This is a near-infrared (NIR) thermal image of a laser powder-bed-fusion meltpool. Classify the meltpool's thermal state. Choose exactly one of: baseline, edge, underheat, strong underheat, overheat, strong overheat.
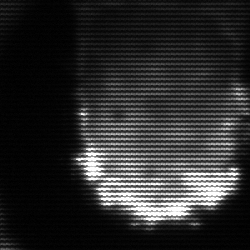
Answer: baseline